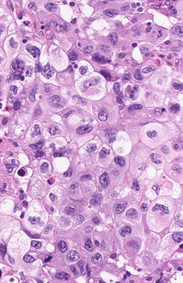
Tumor epithelial tissue: yes
Tumor-associated stroma tissue: no
Normal tissue: no